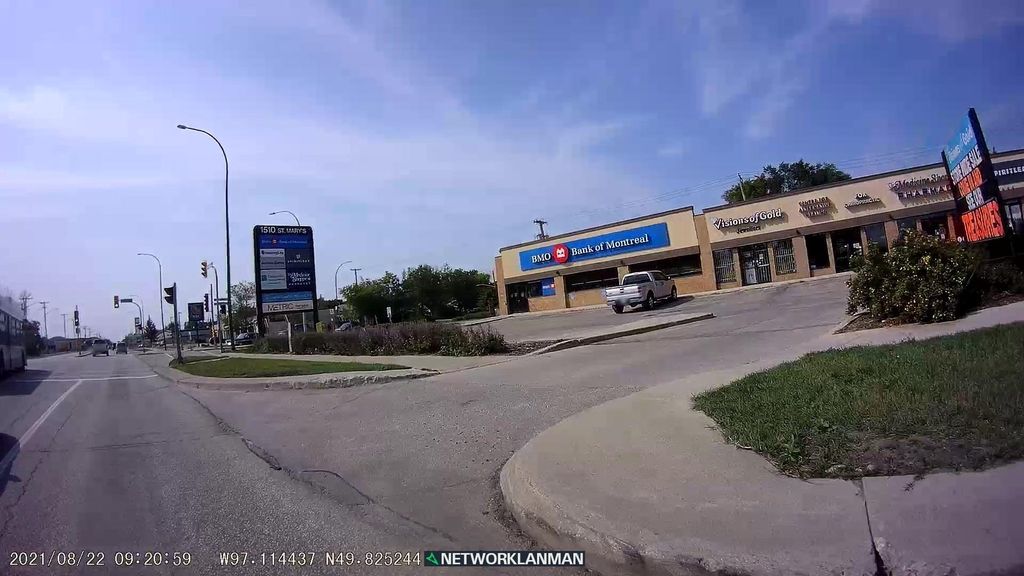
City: winnipeg